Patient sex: M
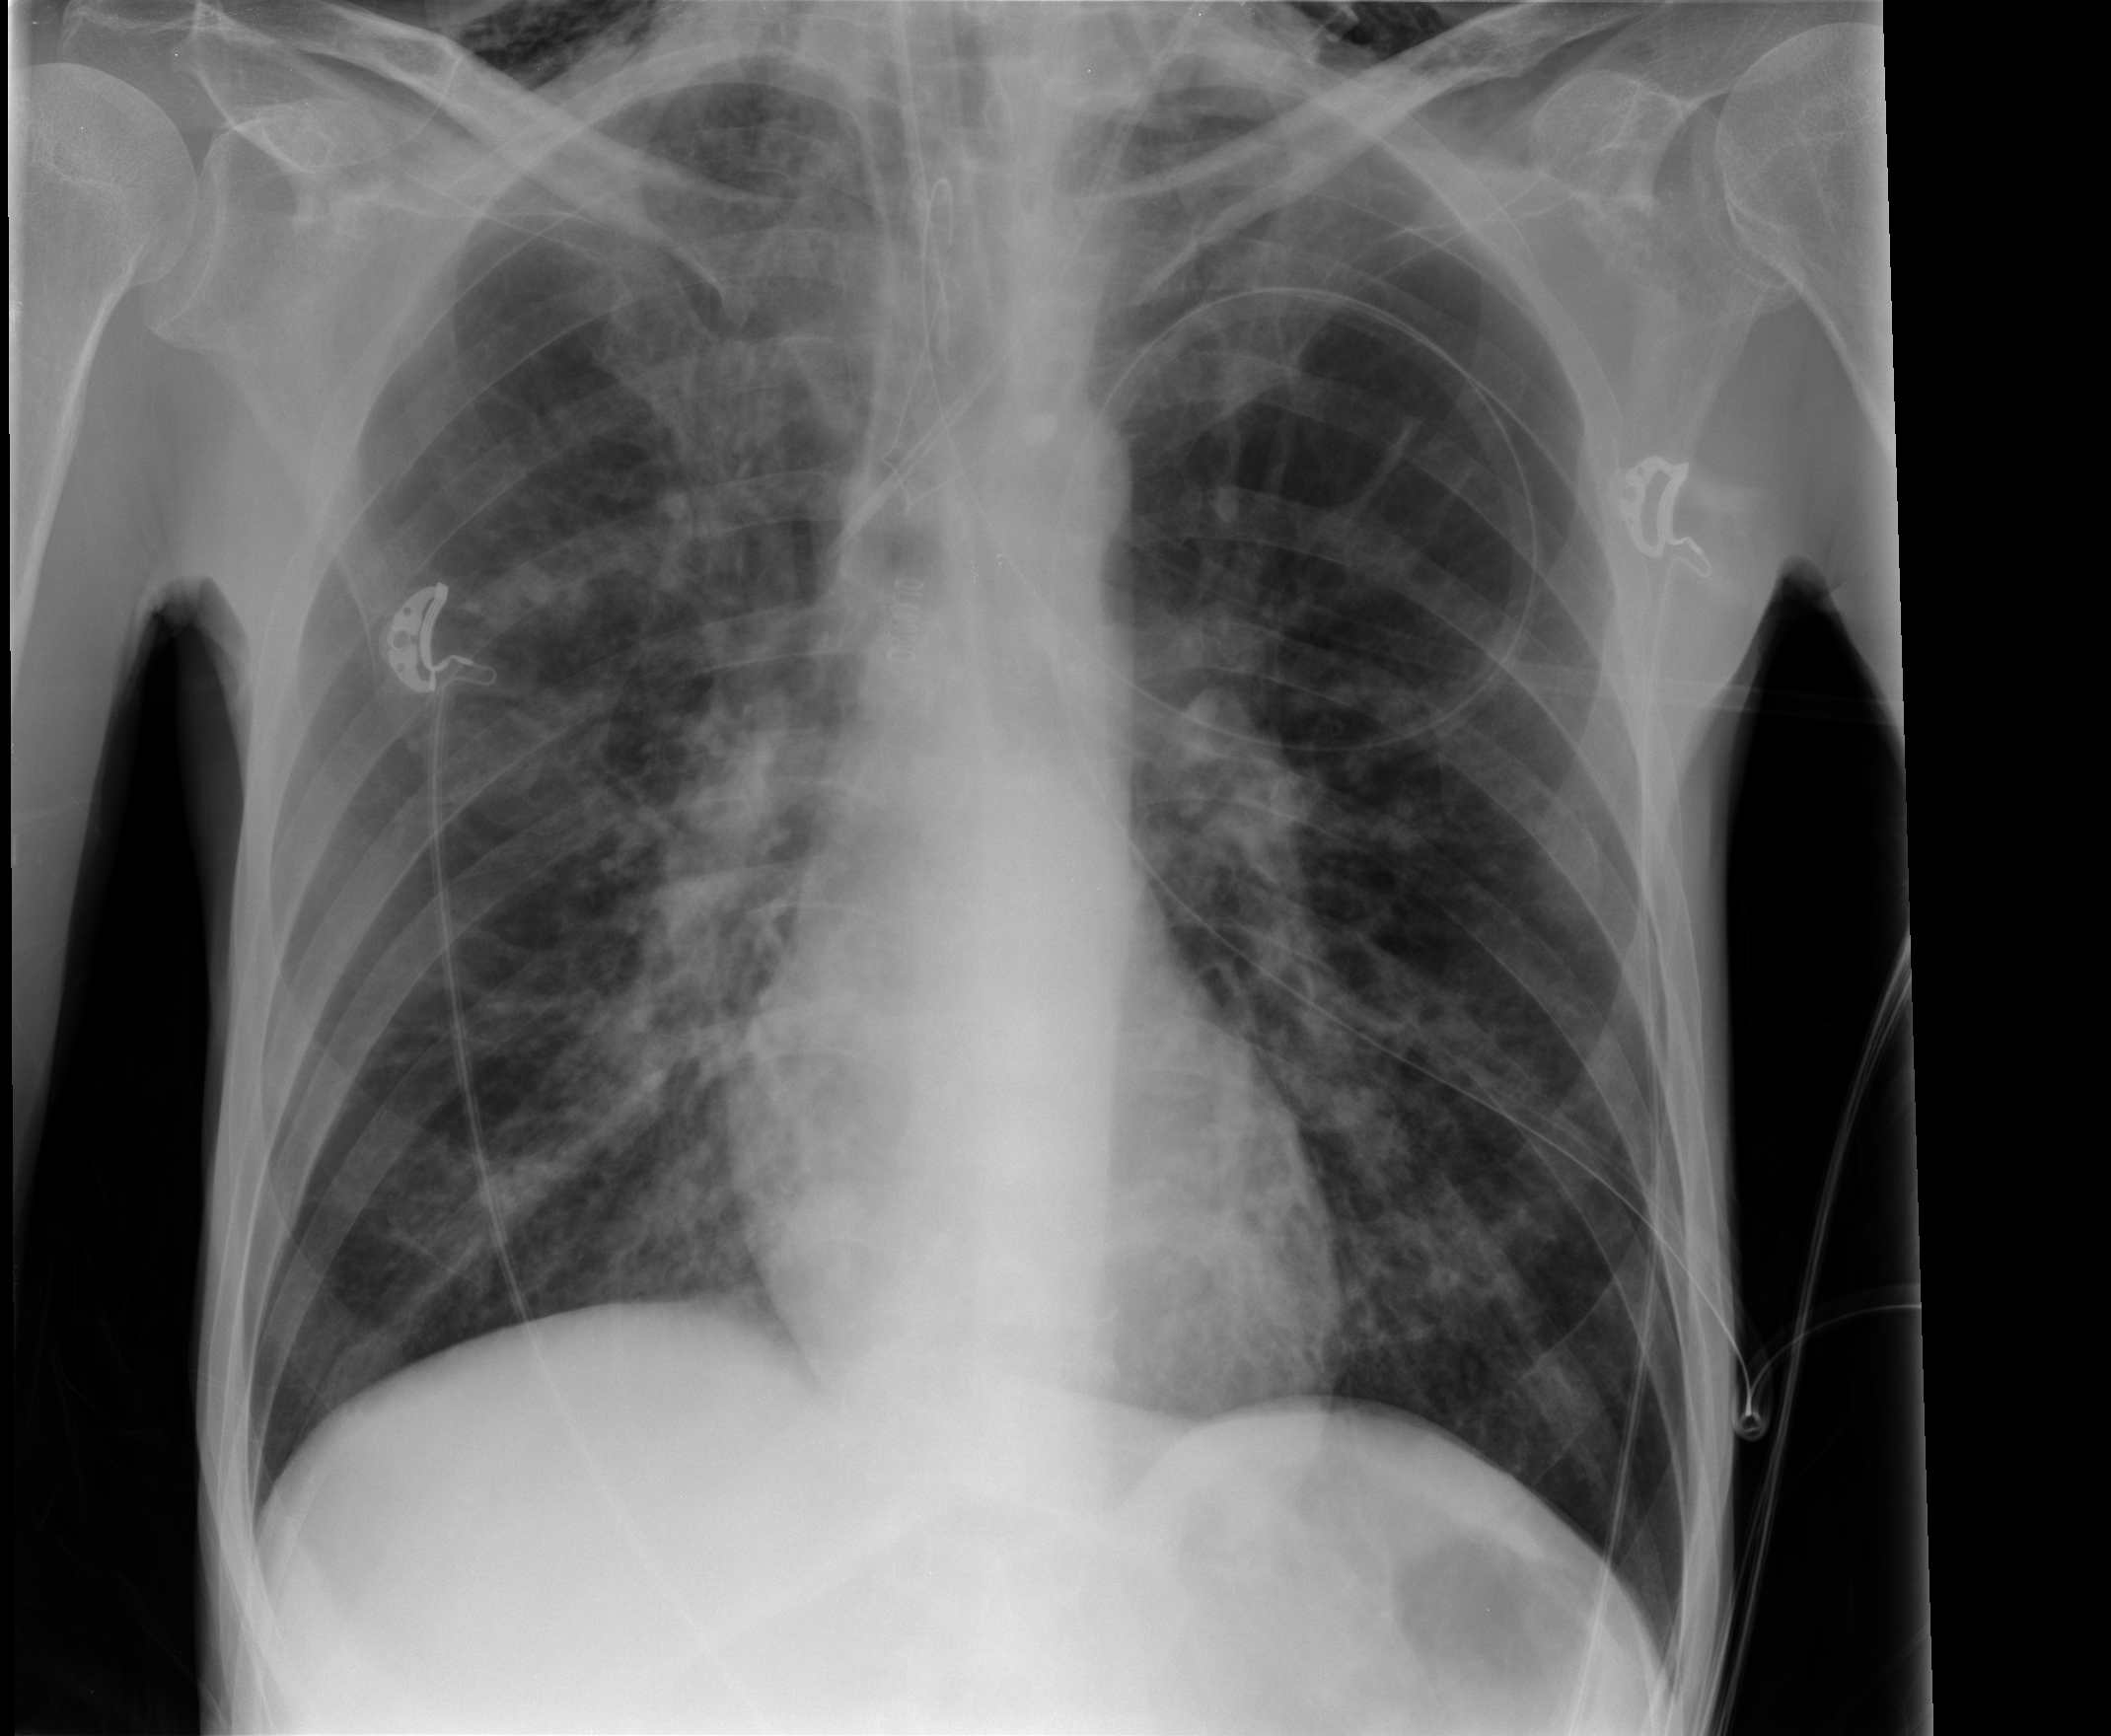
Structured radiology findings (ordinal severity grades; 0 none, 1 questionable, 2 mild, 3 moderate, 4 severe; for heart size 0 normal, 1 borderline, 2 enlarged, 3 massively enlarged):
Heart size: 0
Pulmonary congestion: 2
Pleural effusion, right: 0
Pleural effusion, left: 0
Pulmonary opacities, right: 2
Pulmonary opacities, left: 2
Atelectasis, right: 0
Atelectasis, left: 0